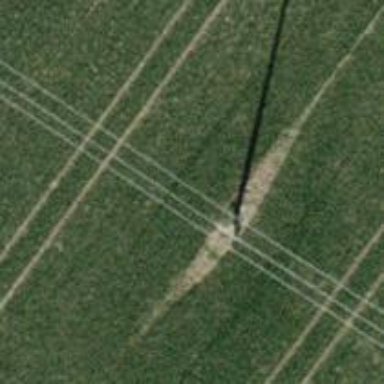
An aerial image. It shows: Minor power line with 3 cables.